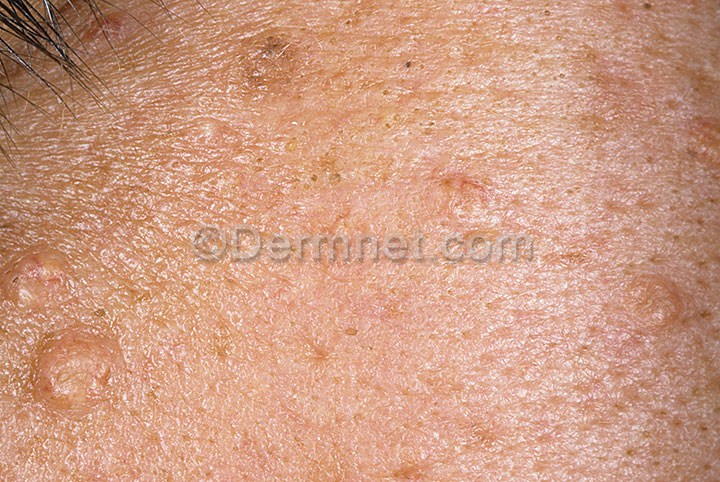
Disease: Seborrheic Keratoses and other Benign Tumors